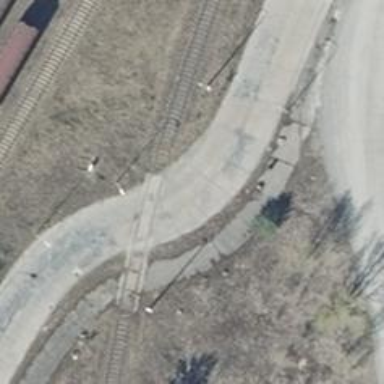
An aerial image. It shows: Level crossing along the railway.